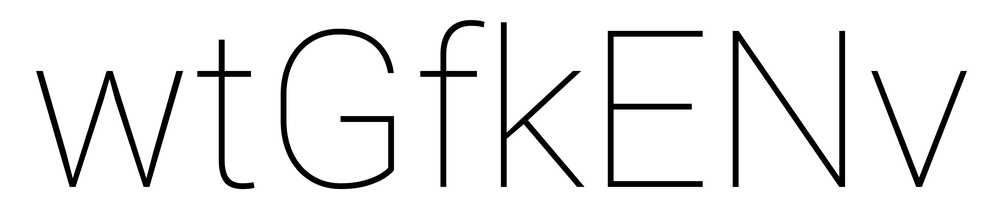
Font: Roboto_Thin